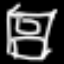
Label: bed